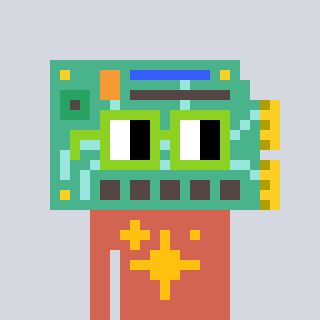
a pixel art character with square light green glasses, a chipboard-shaped head and a peachy-colored body on a cool background